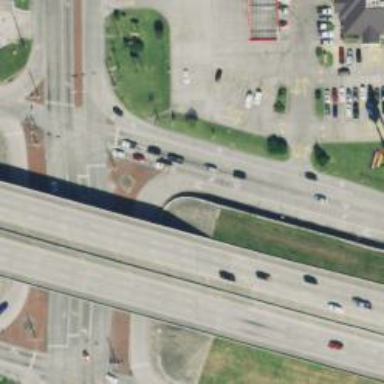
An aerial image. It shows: Secondary link road.